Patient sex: M
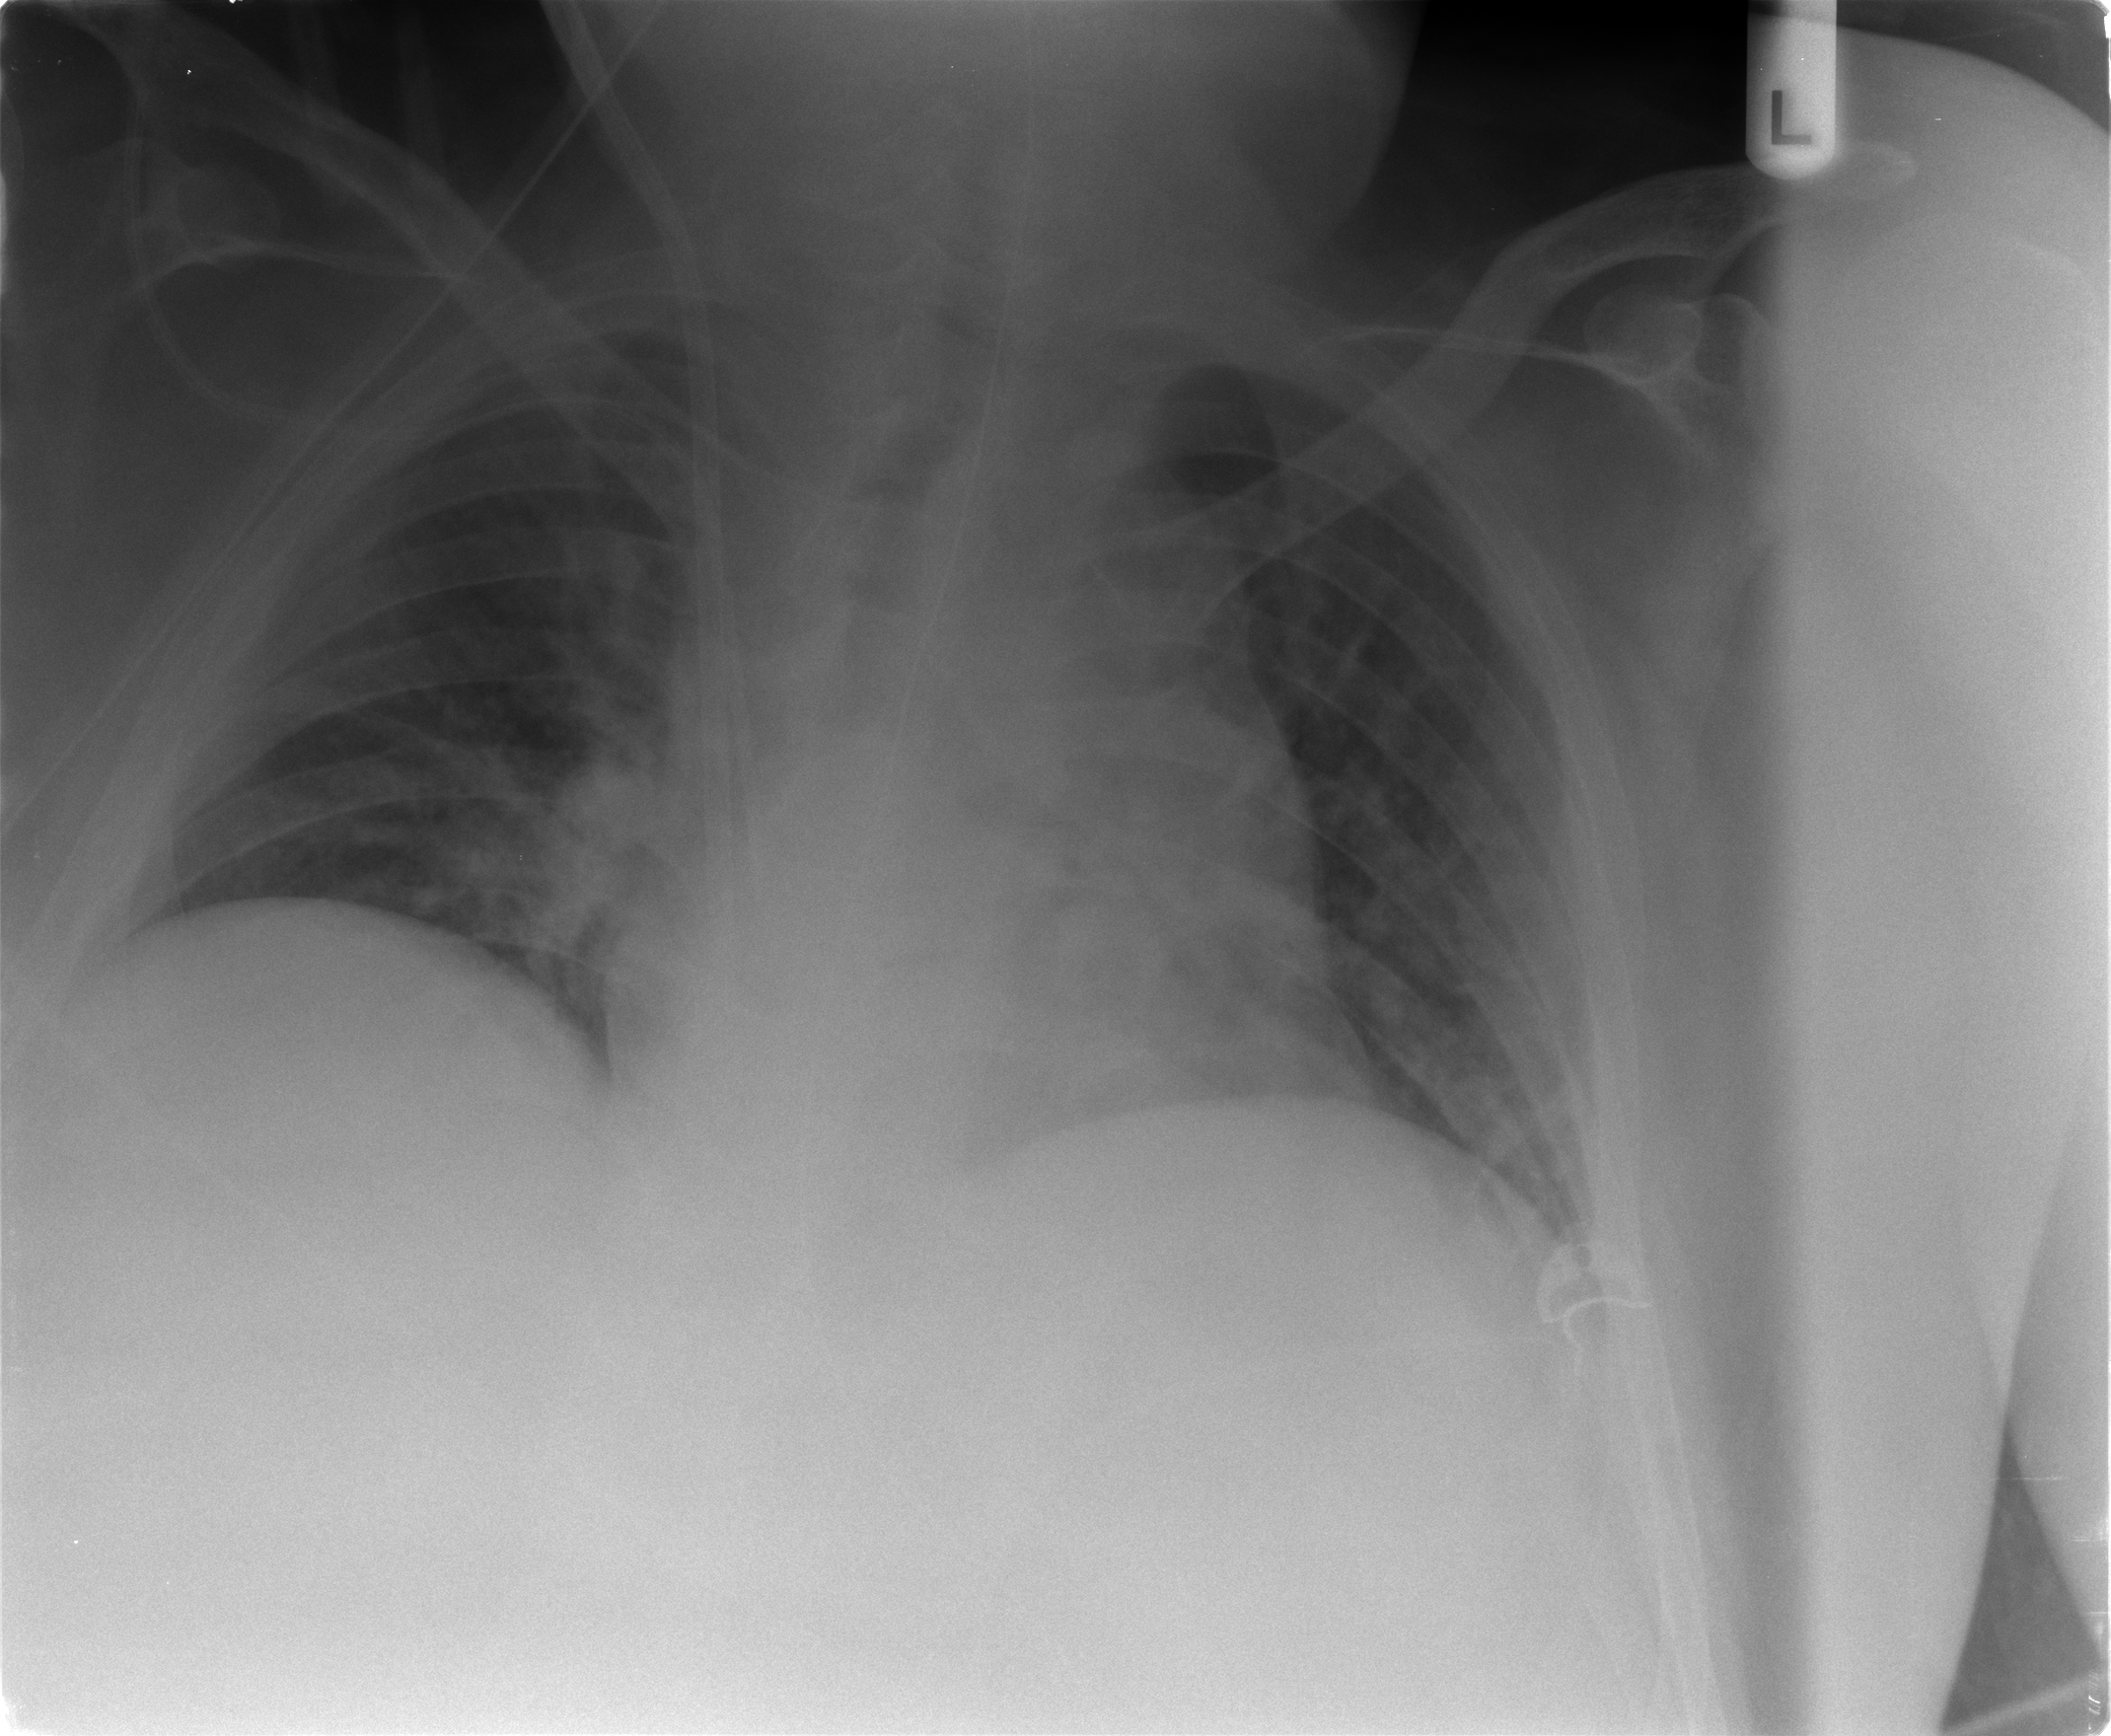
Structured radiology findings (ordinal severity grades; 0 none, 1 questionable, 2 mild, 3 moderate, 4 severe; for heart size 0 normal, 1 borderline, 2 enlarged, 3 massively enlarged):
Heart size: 2
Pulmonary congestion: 2
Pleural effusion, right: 0
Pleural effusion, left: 0
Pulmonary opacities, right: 0
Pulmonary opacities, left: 0
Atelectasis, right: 2
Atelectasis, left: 2